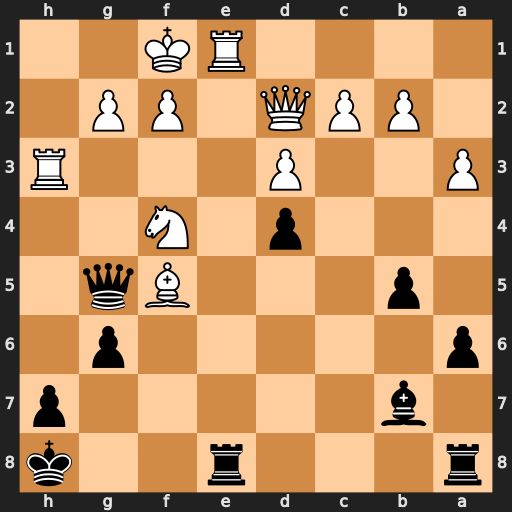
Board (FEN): r3r2k/1b5p/p5p1/1p3Bq1/3p1N2/P2P3R/1PPQ1PP1/4RK2
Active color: b
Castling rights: -
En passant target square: -
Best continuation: Bxg2+ Nxg2 Qxd2